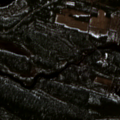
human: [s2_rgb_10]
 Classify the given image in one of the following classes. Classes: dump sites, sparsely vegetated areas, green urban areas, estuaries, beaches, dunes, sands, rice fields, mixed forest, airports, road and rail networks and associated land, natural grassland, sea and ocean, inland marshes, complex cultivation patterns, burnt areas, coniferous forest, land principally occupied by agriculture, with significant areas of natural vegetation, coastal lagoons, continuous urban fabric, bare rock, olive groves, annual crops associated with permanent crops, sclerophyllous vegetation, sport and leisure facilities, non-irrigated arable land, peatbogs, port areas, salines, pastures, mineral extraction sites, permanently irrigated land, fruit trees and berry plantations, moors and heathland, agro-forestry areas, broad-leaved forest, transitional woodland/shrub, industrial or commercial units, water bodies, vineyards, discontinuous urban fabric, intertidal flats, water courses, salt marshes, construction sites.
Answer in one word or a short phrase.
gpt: land principally occupied by agriculture, with significant areas of natural vegetation, coniferous forest, mixed forest